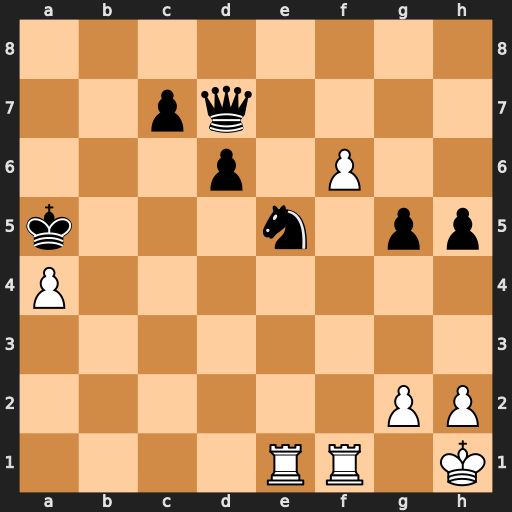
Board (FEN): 8/2pq4/3p1P2/k3n1pp/P7/8/6PP/4RR1K
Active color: w
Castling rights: -
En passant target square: -
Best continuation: Rxe5+ dxe5 f7 Qxf7 Rxf7